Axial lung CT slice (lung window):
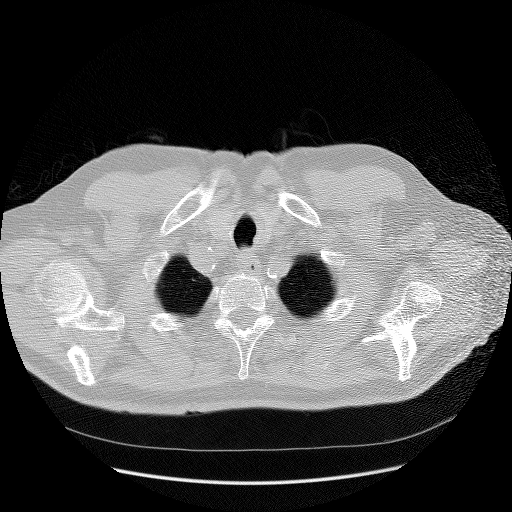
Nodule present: no